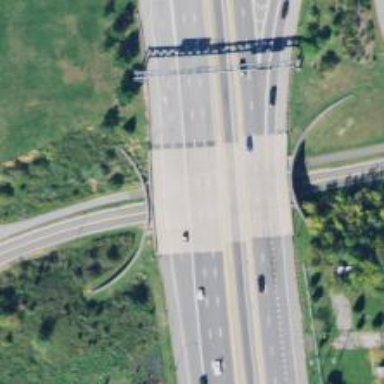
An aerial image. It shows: Trunk highway bridge.